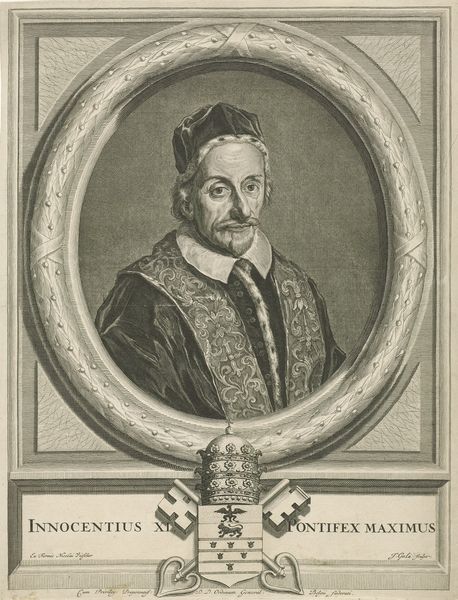
Titel: Portret van paus Innocentius XI
Künstler: Jacob Gole
Standort: Amsterdam
Institution: Rijksmuseum
Schlagwörter: mann, hut, nase, bart, kappe, hermelin, kragen, rahmen, portrait, porträt, mantel, krone, oval, rundbild, papst, radierung, stich, kranz, wappen, pelzmantel, halbprofil, medallion, tiara, schlüssel, latein, pontifex, innocentius, innozenz, papstz, hutoval